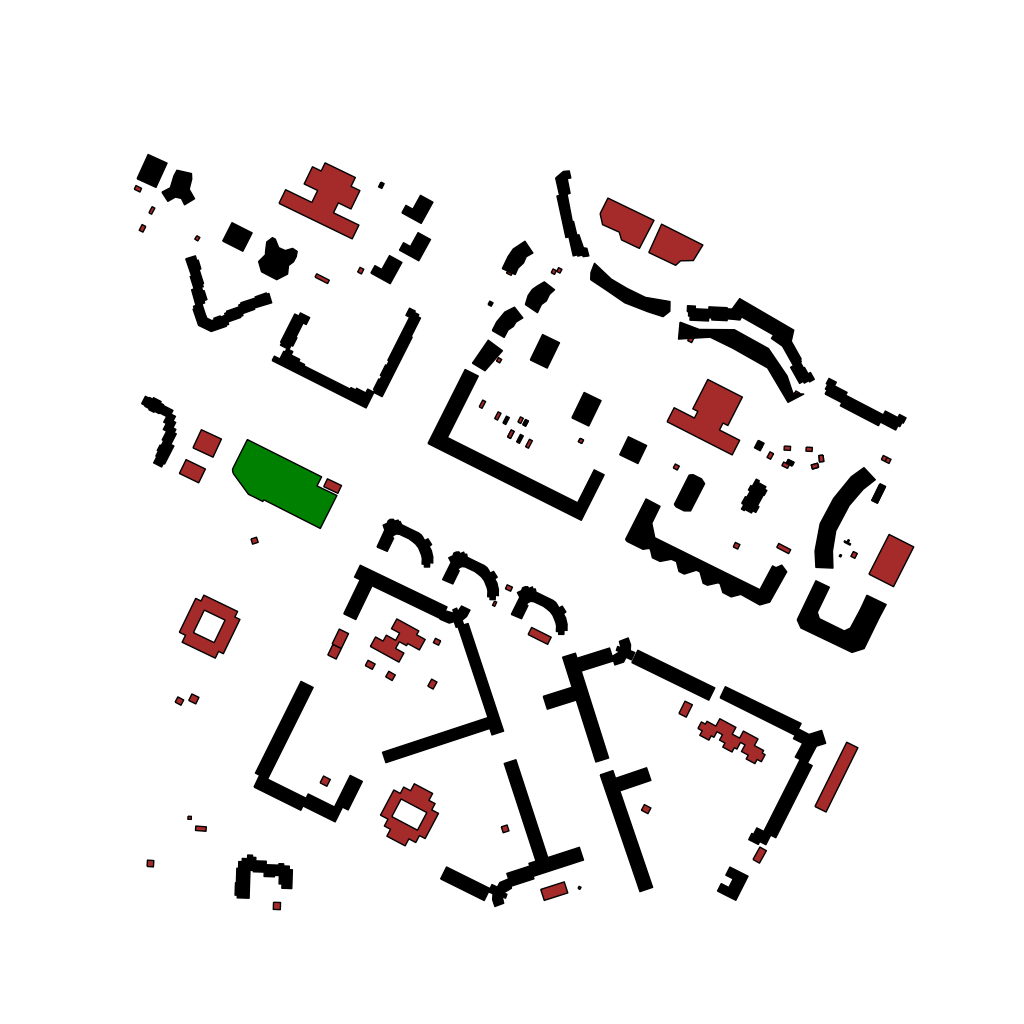
Tags: overhead vector_map, industrial, recreation, residential, special, modern, soviet, high_rise, individual_rise, low_rise, medium_rise, density_1, Building, Facility, Park, 1.0 km²